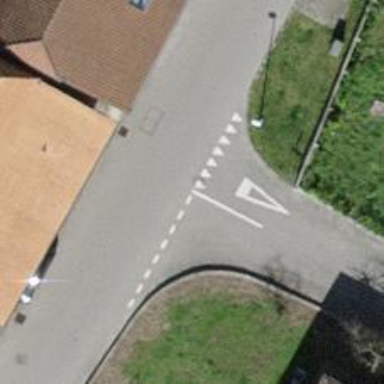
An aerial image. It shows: Road with "give way" sign.